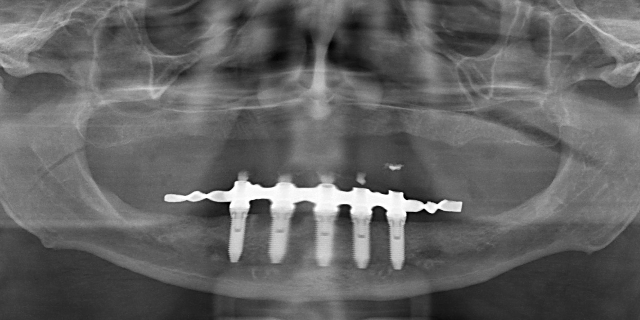
adult